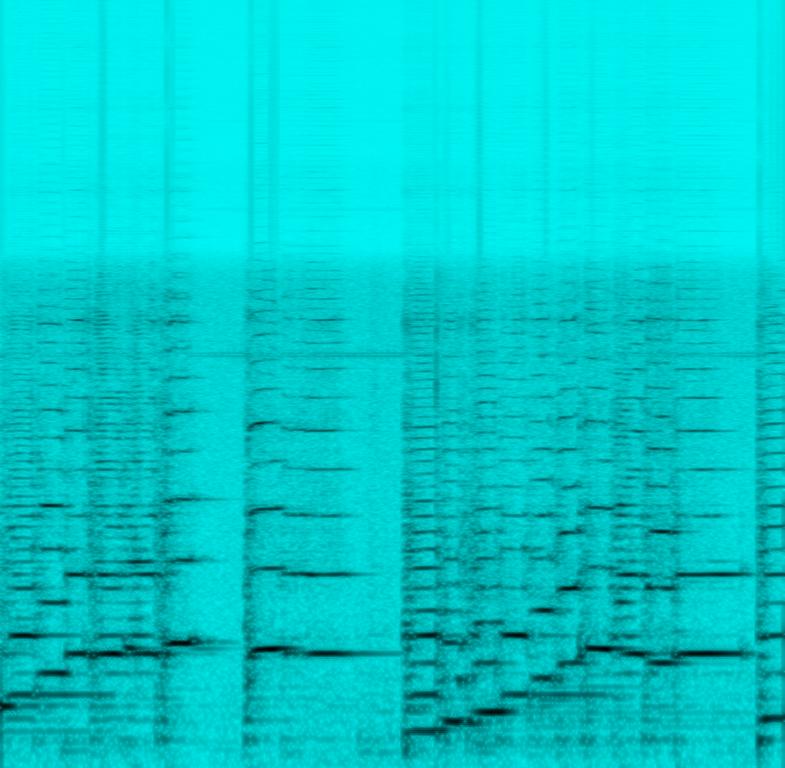
This song features a cello being played at the higher pitches. Toward the end, a few wrong notes are played and a scratchy sound is heard. There are no other instruments in this song. There is no voice in this song. This song can be played in a children's animation movie.